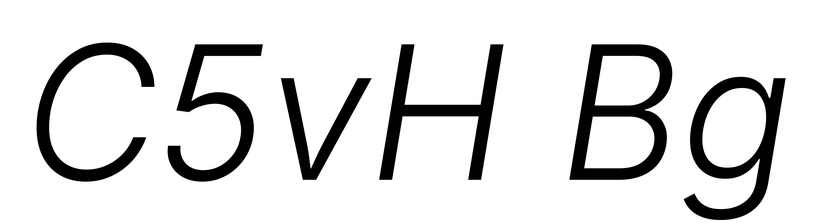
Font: Inter-Italic_Light_Italic